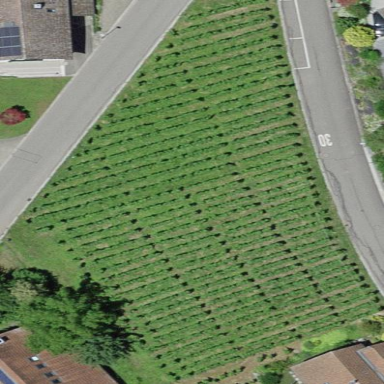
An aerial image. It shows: Vineyard growing grapes.